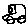
Label: car